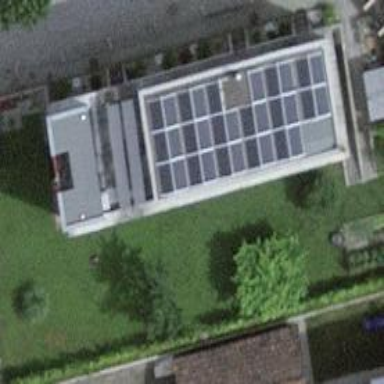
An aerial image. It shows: Building with flat roof.